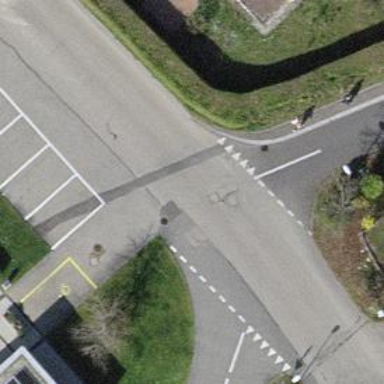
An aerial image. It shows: Unmarked crossing on asphalt footway.